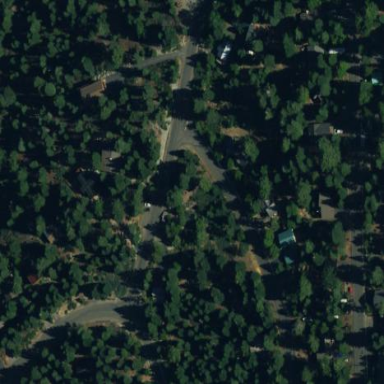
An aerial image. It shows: Forest with evergreen needle-leaved trees.